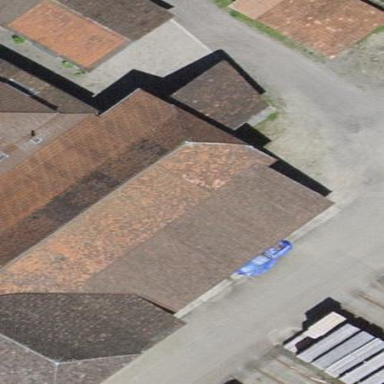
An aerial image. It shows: Barn.